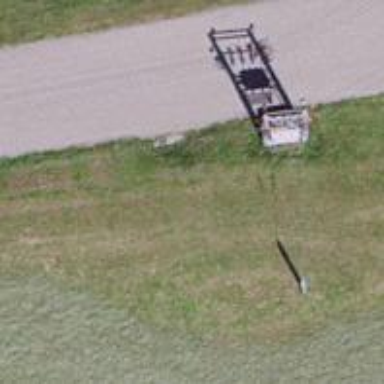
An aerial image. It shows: Pole with transformer.